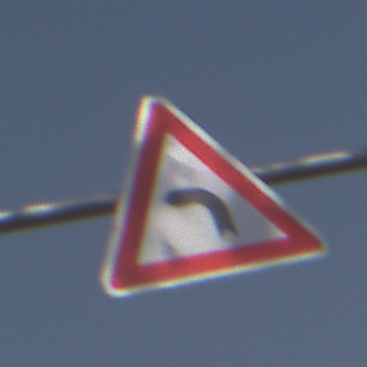
Verkehrszeichen: KurveLinks
Umgebung: Outdoor, Nature
Tageszeit: MorningAfternoon
Wetter: PartlyCloudy
Licht: Natural
Jahreszeit: NotSpecified
Kontrast: HighContrast